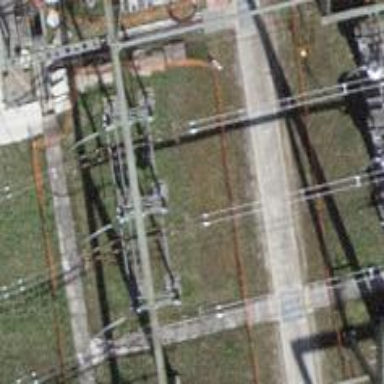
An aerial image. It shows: Insulator used in power equipment.